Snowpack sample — Loveland Pass, Silver Plume, Colorado, USA (1/12/25, 11:40 AM MST)
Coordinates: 39.66, -105.88
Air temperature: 7 °F
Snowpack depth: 140 cm
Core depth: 10 cm
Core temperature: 41 °F
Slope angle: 11°, slope face: 30°
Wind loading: high
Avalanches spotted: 2
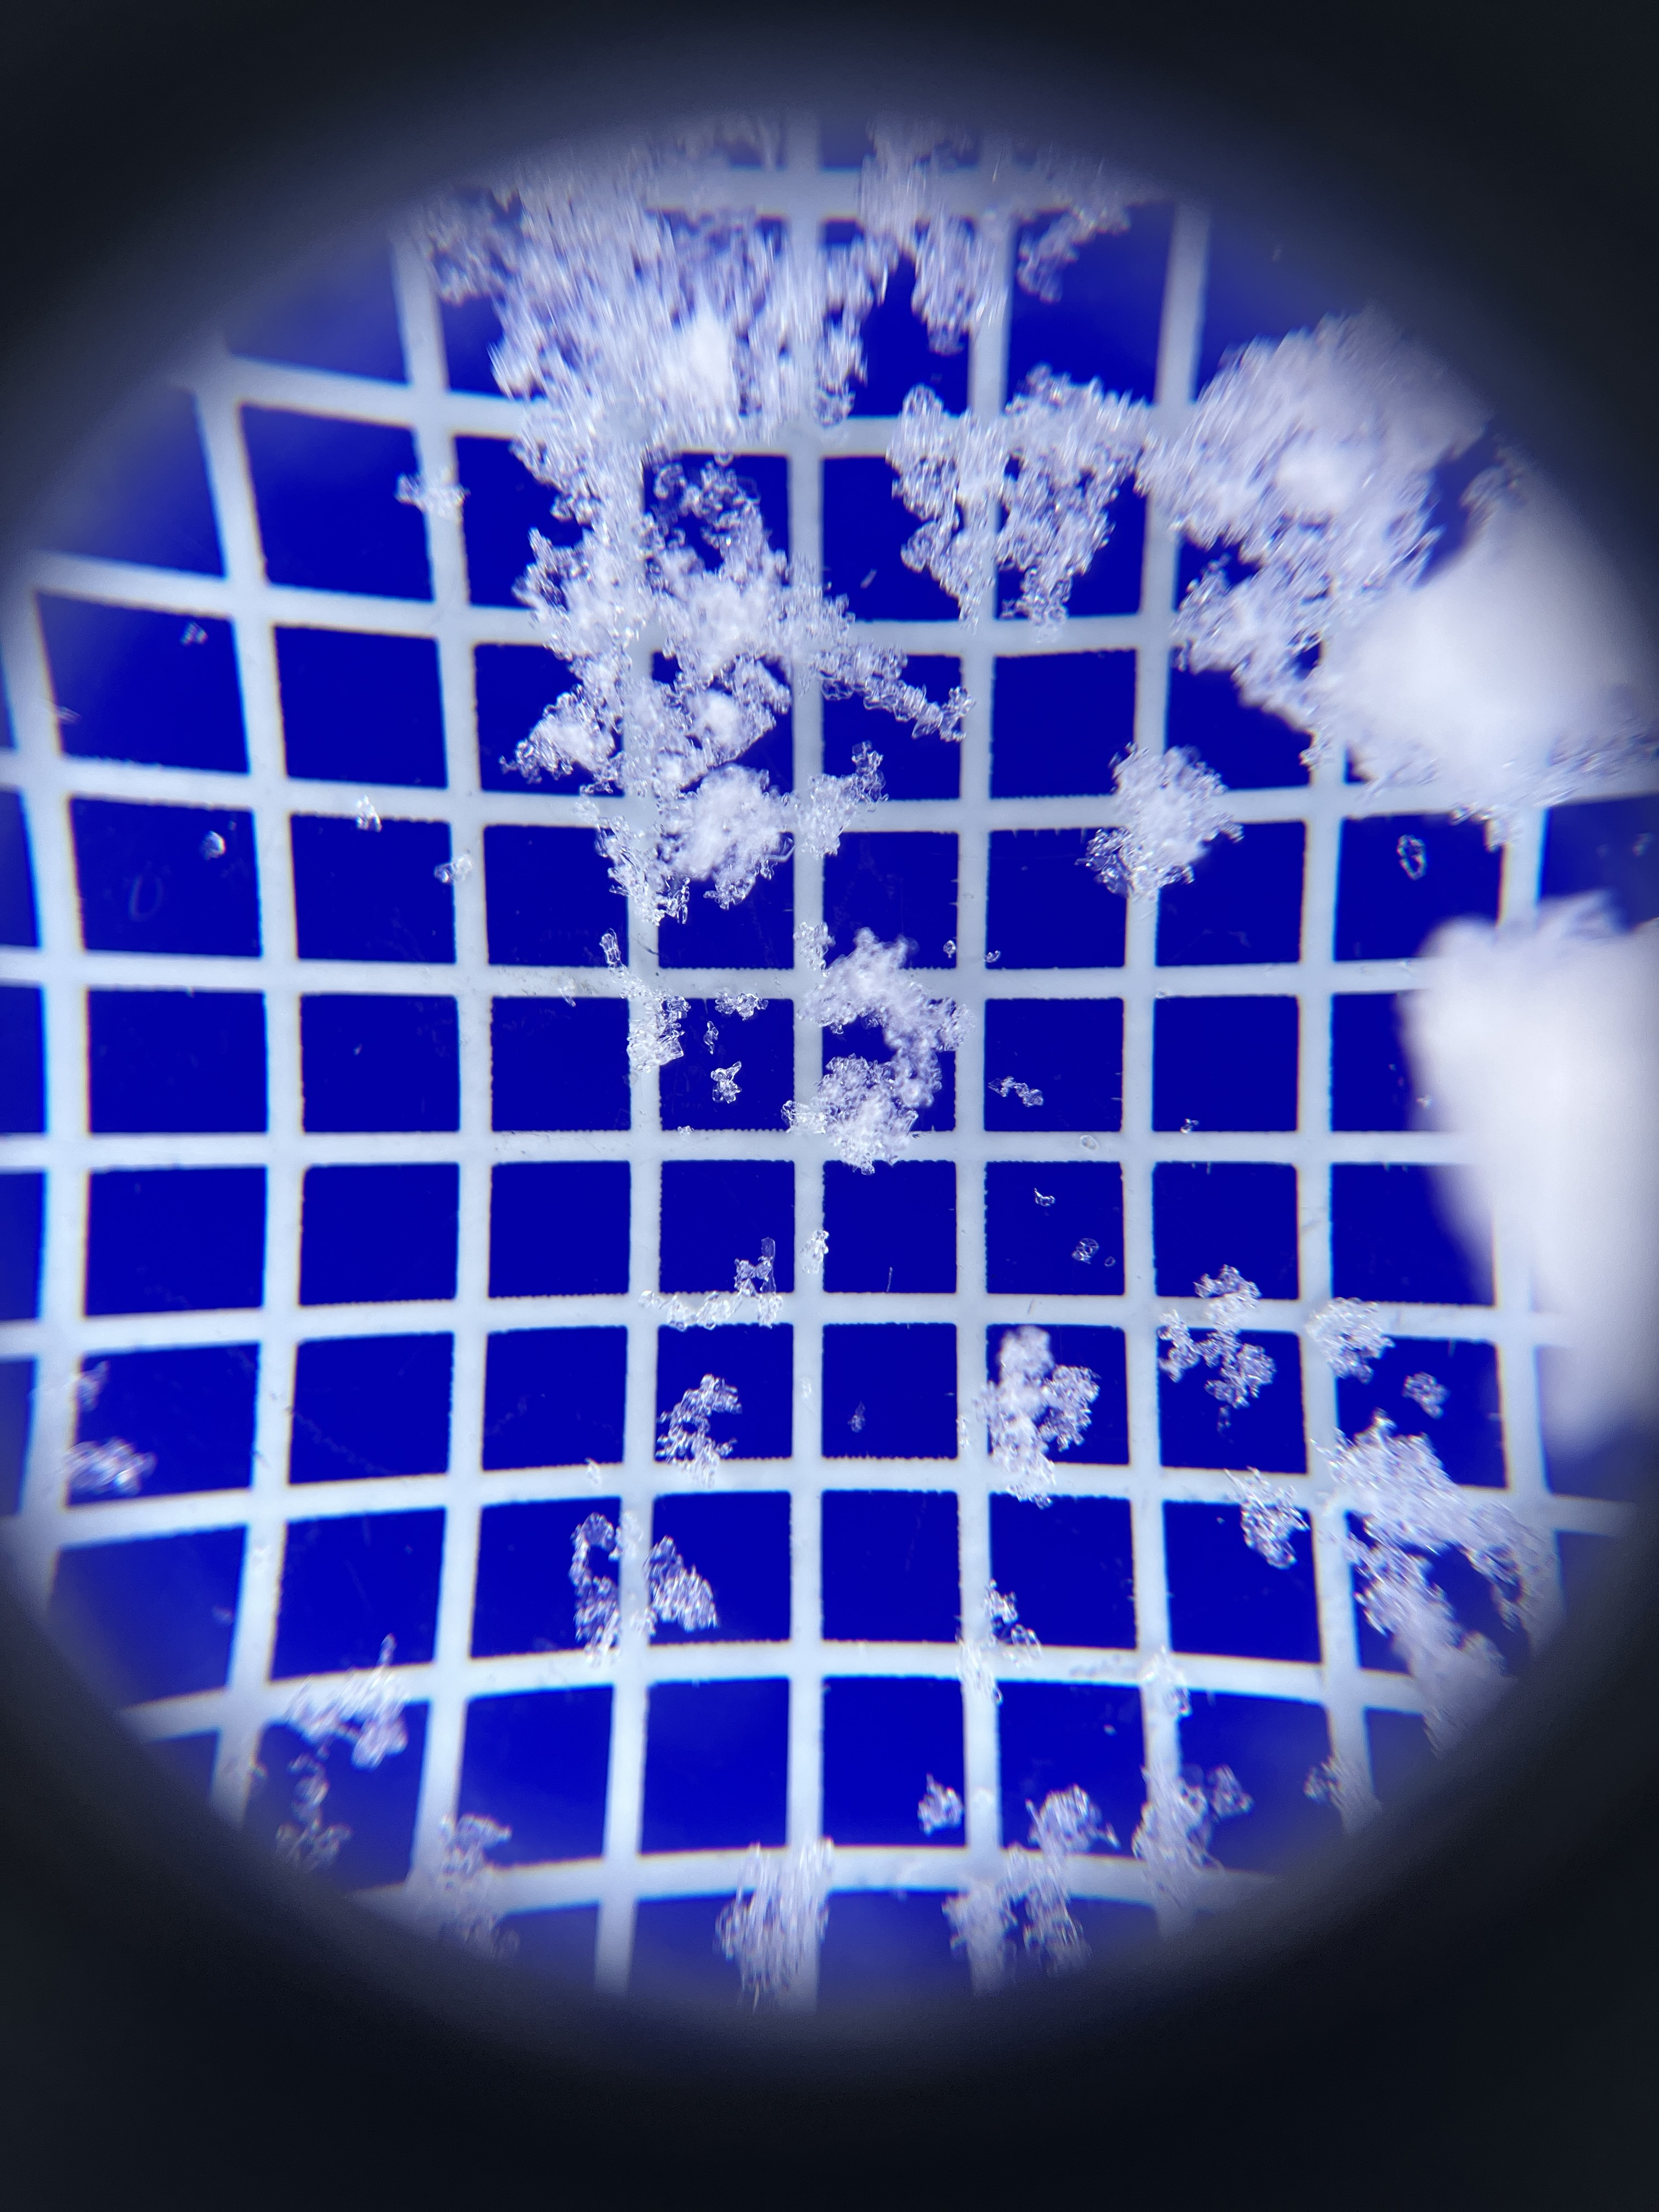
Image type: magnified_profile
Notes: Pilot using slightly modified coring method that took too large segment for snow profile picturing, advised not to use in higher level models. Two avalanche on south face nearby, partially cloudy with light snow in the last 24 hours. Lots of wind loading on eastern features.